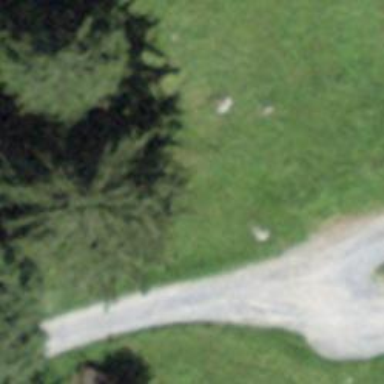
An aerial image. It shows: Guidepost providing information.